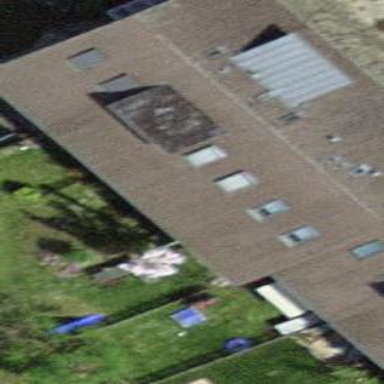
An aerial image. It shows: Residential building with gabled roof.